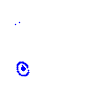
Particle: pion